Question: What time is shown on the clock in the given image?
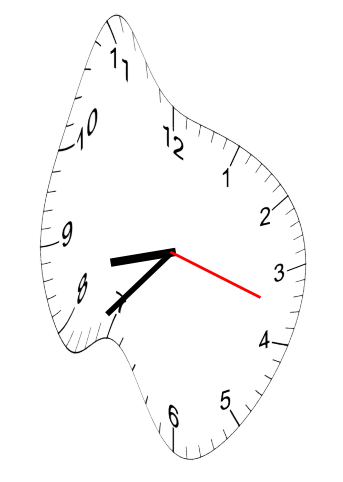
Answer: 08:37:18